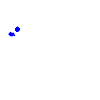
Particle: electron